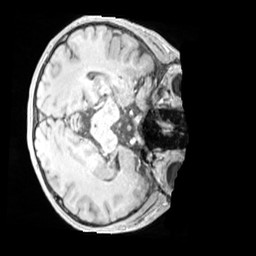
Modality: MP2RAGE
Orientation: axial
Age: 11
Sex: male
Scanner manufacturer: siemens
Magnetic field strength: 3 T
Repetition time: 4 s
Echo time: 0.00303 s